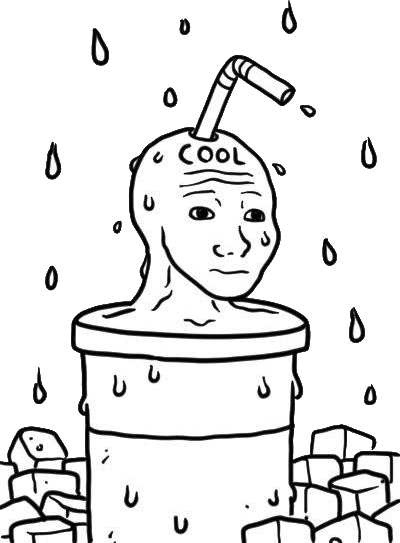
Label: 5_Objakt